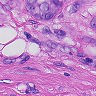
Metastatic tissue present: yes